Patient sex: M
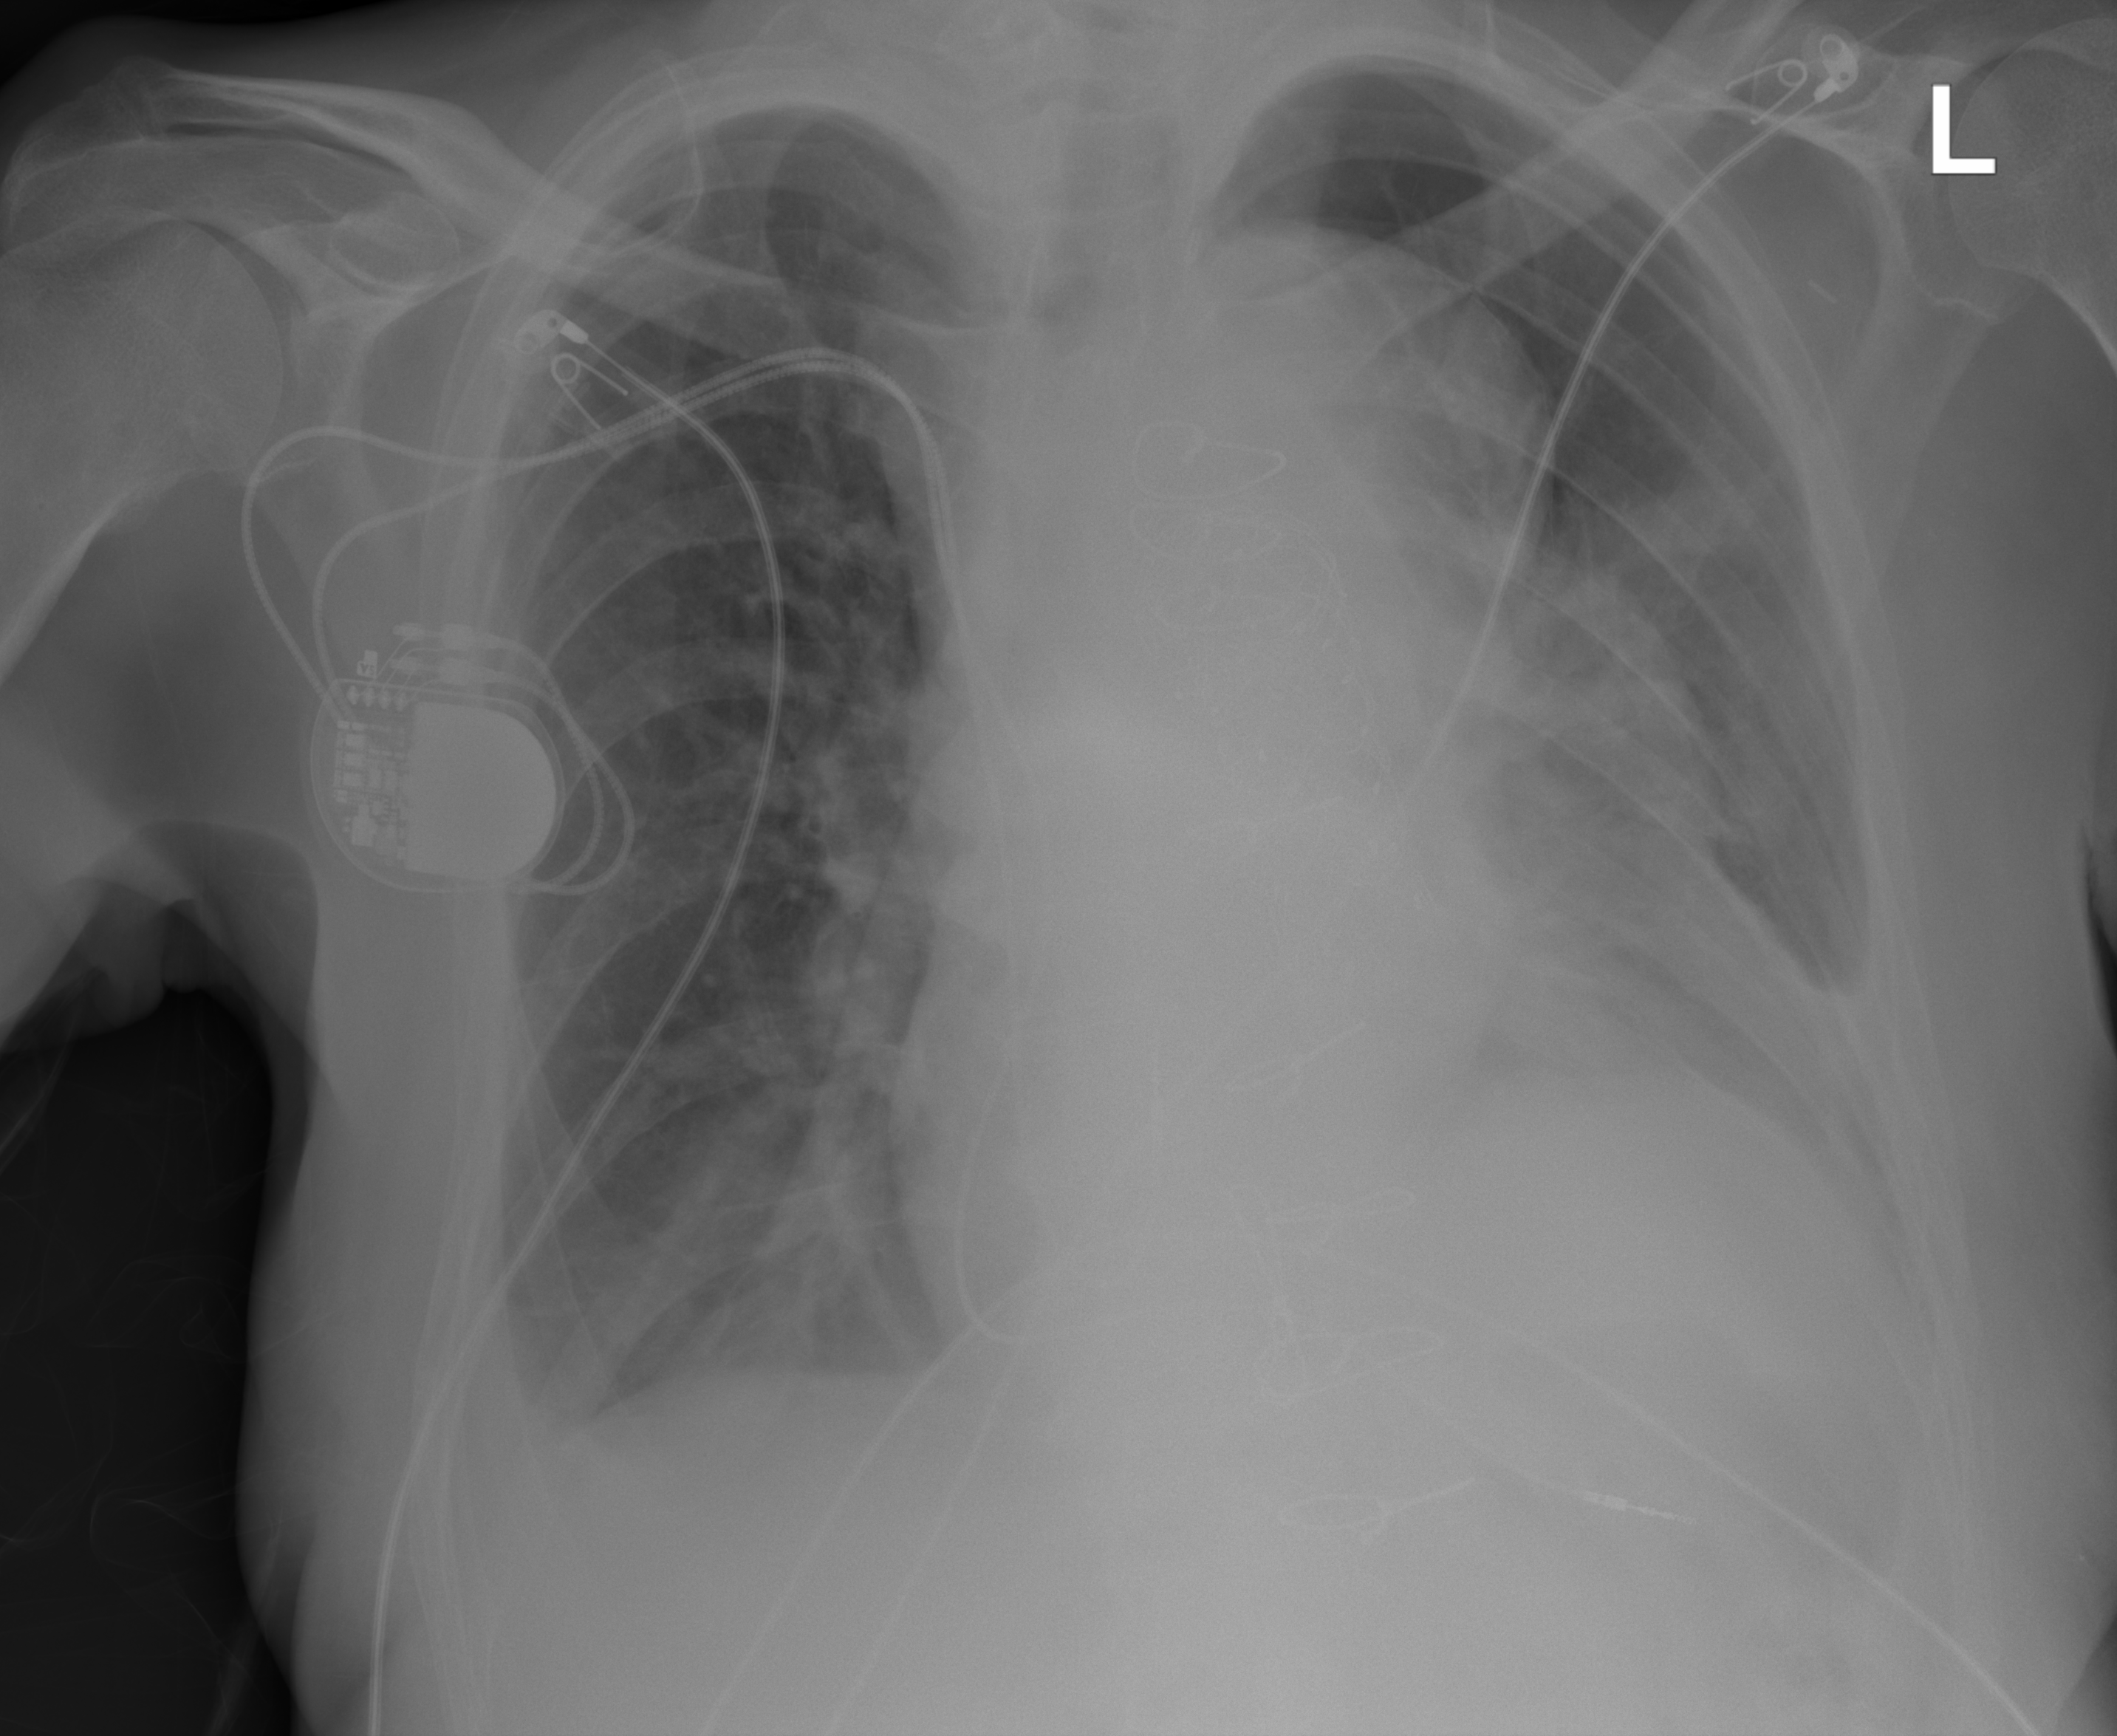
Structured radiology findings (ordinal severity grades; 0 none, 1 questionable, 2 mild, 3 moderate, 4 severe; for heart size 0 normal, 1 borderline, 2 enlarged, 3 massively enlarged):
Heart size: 0
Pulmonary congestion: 0
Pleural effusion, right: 2
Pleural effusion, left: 2
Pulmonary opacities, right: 0
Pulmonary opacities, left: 0
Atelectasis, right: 0
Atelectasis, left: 3